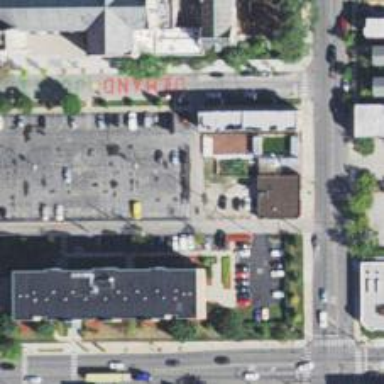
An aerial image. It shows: Alley classified as service road.